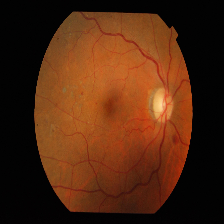
Diabetic retinopathy grade: Mild